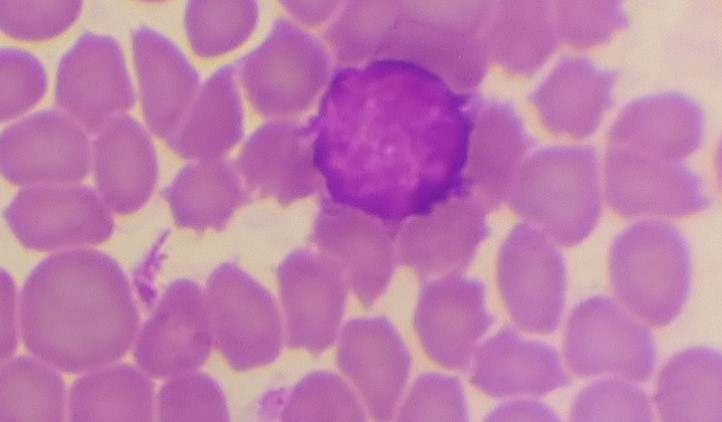
White blood cell type: Lymphocyte